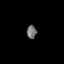
Tissue: skin
Cell type: Epithelial cells
Senescence score: 0.2625
Nuclear area (px): 130
Mean DAPI intensity: 109.577